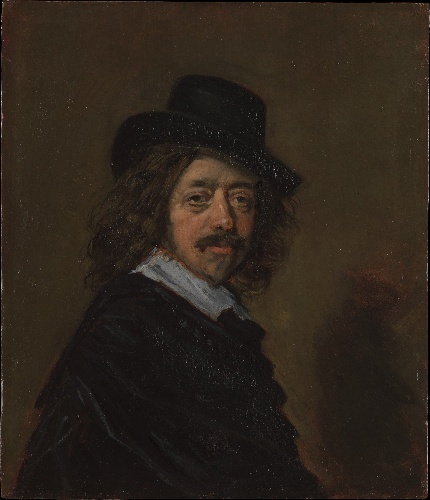
Title: Frans Hals (1582/83–1666)
Artist: Frans Hals
Artist bio: Dutch, 17th century
Date: probably 1650s
Object type: Painting
Classification: Paintings
Medium: Oil on wood
Dimensions: 12 7/8 x 11 in. (32.7 x 27.9 cm)
Department: European Paintings
Credit line: The Friedsam Collection, Bequest of Michael Friedsam, 1931
Accession year: 1932
Repository: Metropolitan Museum of Art, New York, NY
Tags: Men|Portraits|Artists